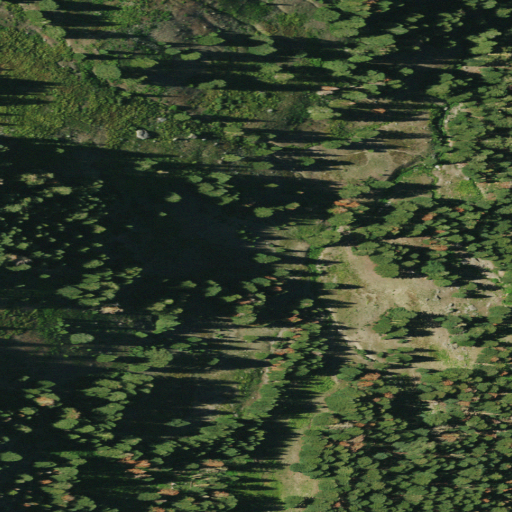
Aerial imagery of depression(s) in California named Beegum Basin containing grassland, shrub, and evergreen forest